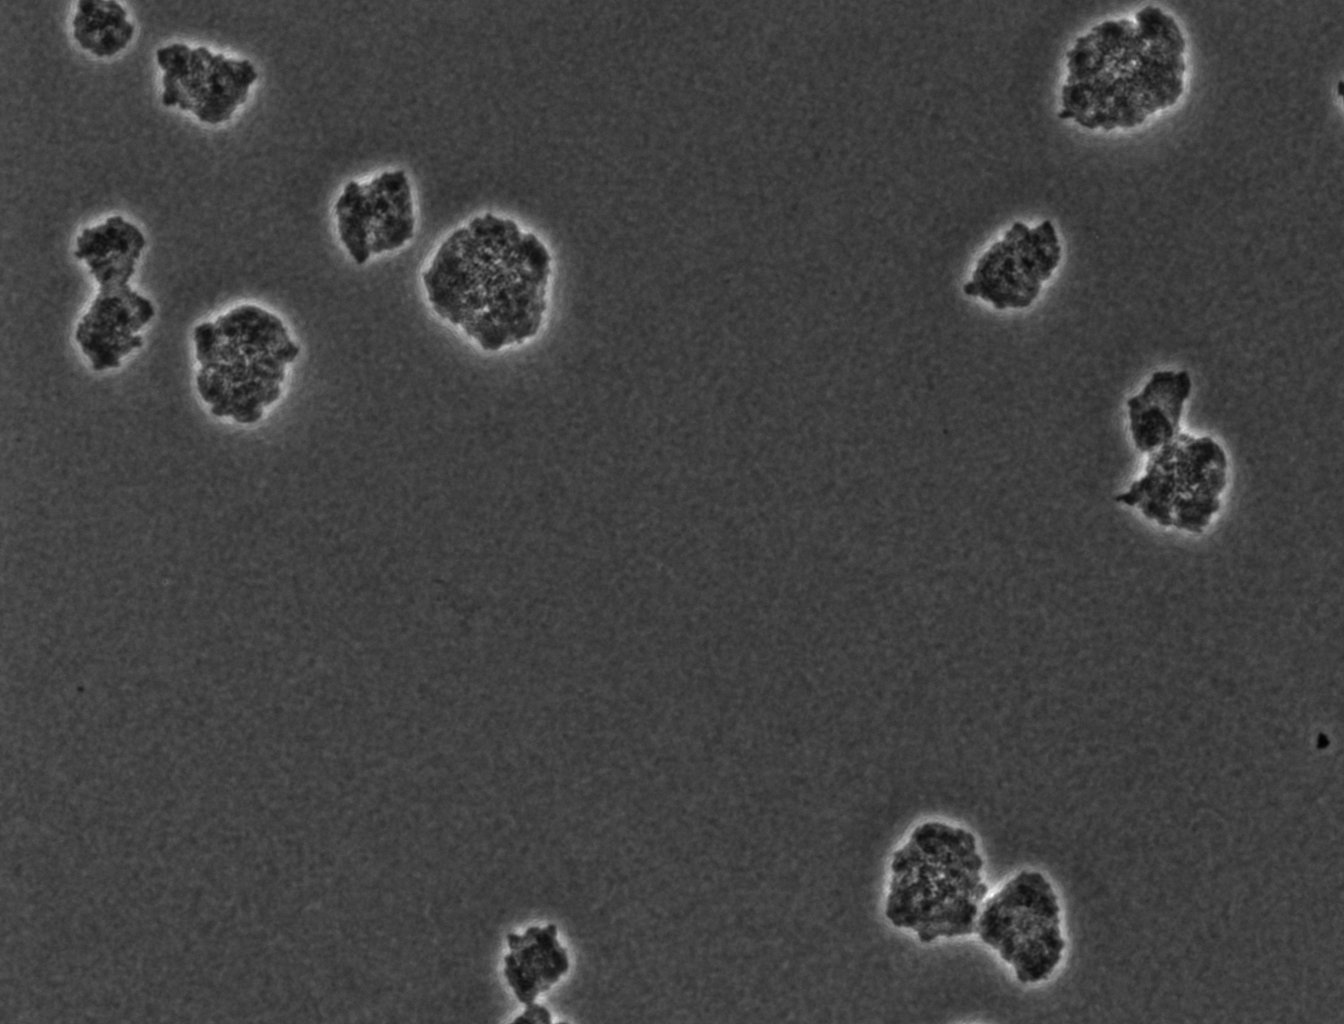
Phase contrast microscopy, 20x objective, 5 h incubation